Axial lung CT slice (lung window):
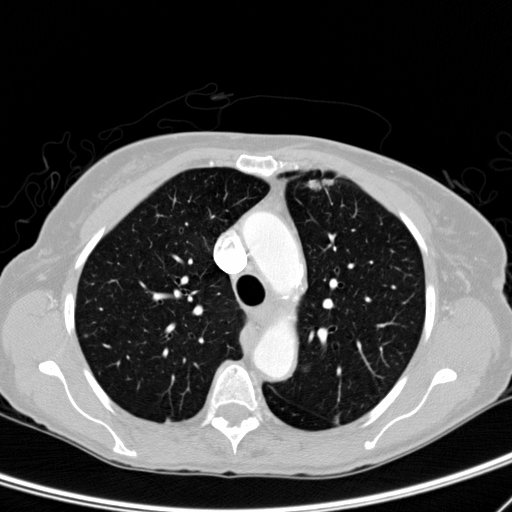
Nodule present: yes
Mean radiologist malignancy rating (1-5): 5